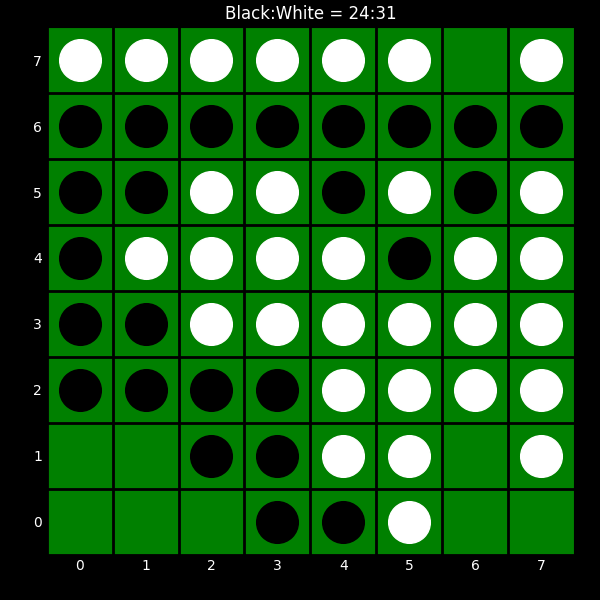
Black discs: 24
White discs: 31